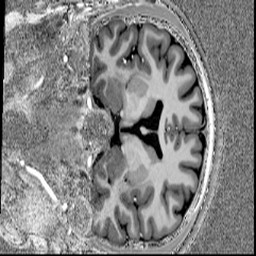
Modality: UNIT1
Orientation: coronal
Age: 28
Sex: male
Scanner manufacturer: siemens
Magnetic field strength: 7 T
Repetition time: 4.49 s
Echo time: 0.00227 s